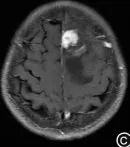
The foci are obviously enhanced after enhancement, and the adjacent meninges is thickened and enhanced (C-E).
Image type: radiology (mri)